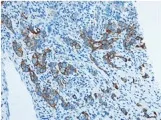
Pathological results. (D-H) IHC staining showed sequentially CKpan, CAM5.2, EMA, Vimentin, Ki67.
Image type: pathology (immunostaining)